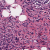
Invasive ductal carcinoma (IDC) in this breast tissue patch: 1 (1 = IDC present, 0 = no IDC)